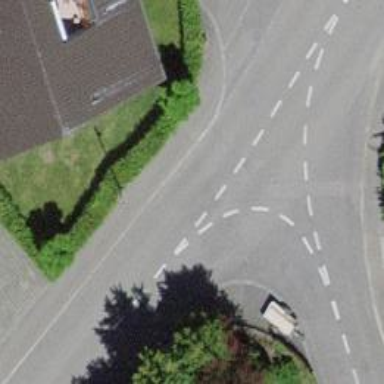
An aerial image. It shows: Unmarked crossing on the road.